Field crop: maize
Growth stage: 2
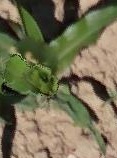
Species: maize